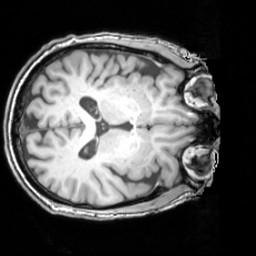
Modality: T1w
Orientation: axial
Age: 74
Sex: male
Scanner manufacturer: siemens
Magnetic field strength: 3 T
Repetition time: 1.62 s
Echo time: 0.003 s